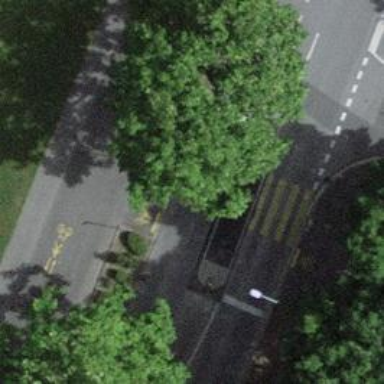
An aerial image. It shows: Road with traffic signals and crossing also equipped with traffic signals and island.